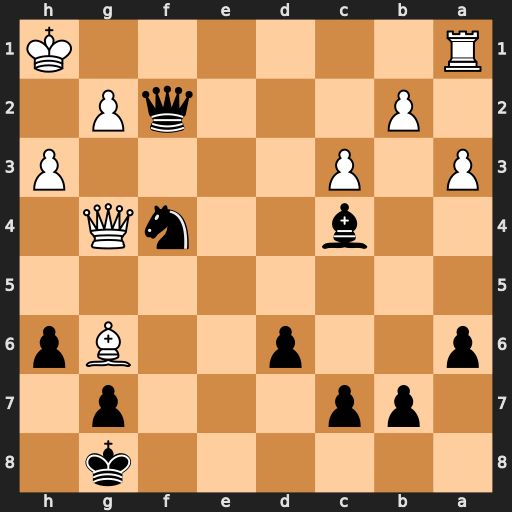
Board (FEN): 6k1/1pp3p1/p2p2Bp/8/2b2nQ1/P1P4P/1P3qP1/R6K
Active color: b
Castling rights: -
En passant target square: -
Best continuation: Be6 Qf3 Qxf3